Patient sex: F
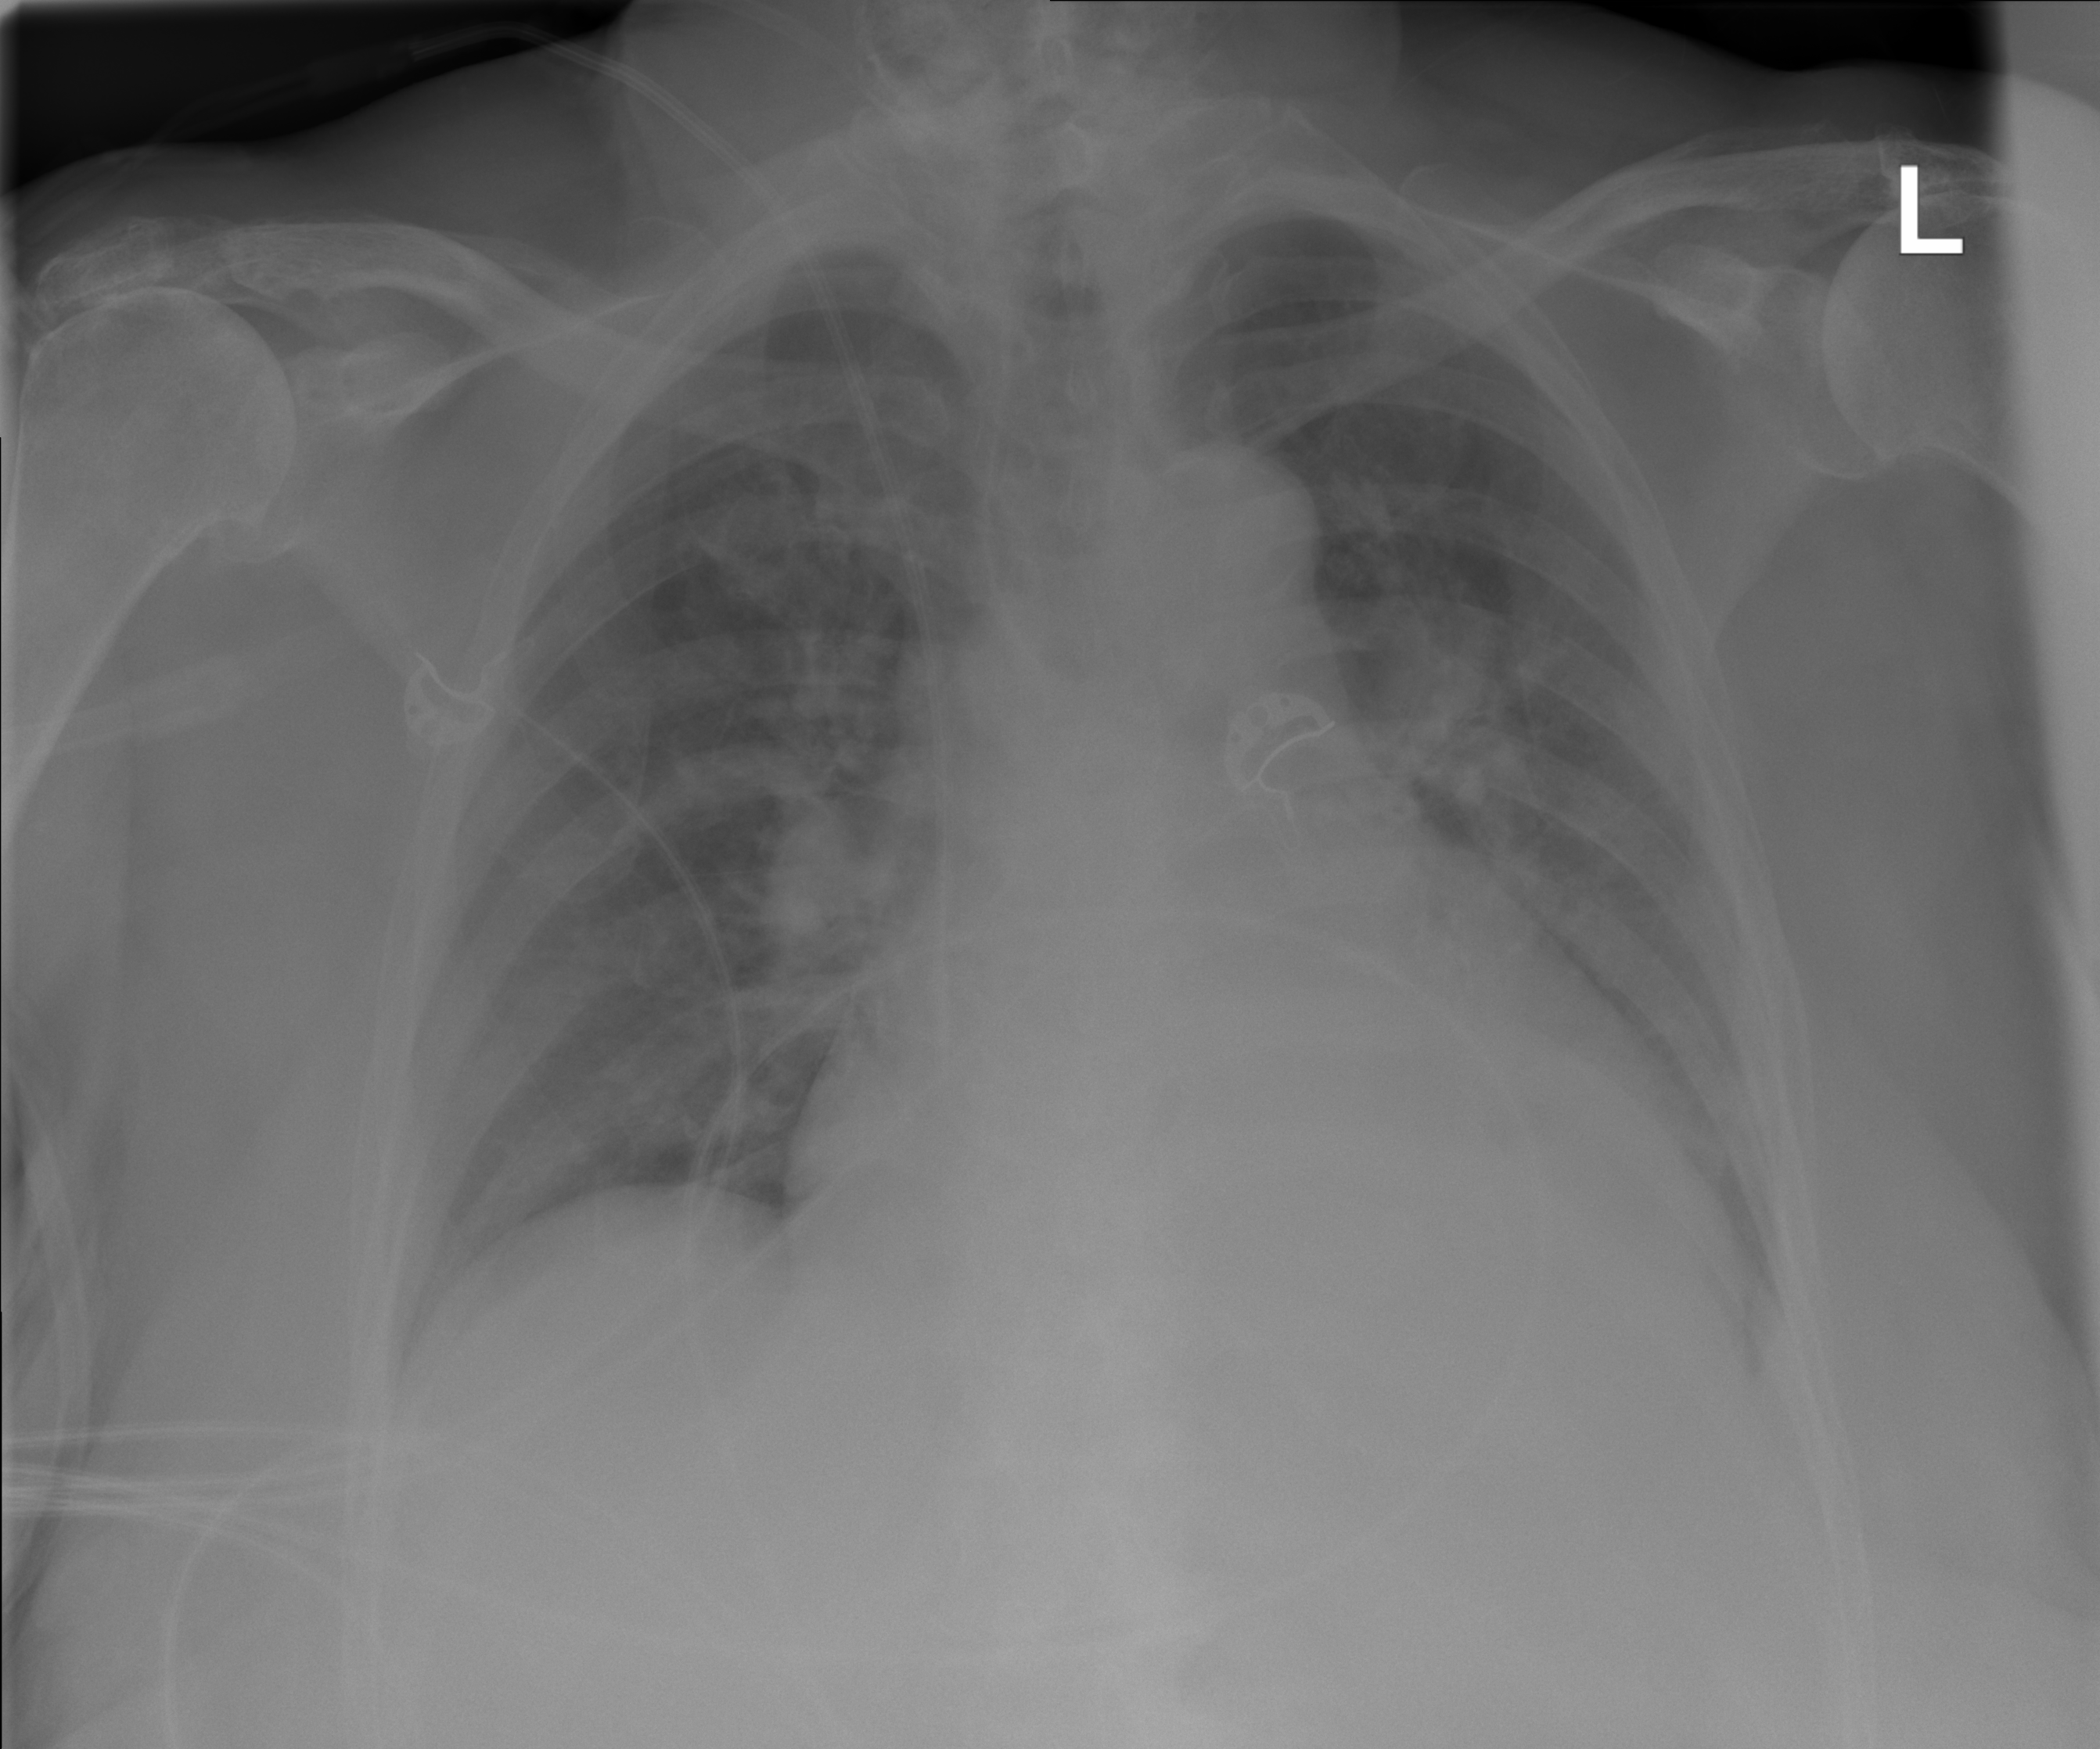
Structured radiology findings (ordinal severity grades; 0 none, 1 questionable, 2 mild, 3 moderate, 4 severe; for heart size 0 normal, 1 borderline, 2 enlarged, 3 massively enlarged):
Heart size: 2
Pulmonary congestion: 2
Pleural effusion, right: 0
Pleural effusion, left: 0
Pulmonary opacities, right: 2
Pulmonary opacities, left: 2
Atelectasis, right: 0
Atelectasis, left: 2